Question: I'm trying to get the effect showed in the image below:

The blue box is supposed to be the 'UIScrollView'. Once you launch the application what you see is button 1 and 2, but I want that when the user pushes button 1 for example, the scroll view moves horizontally to the left and shows Text Field 1 and 2 in the same position where the buttons were.
I guess the 'UIScrollView' is the best way to do it and then implement in one of the buttons the code to make that transition (using Core Graphics?). If you have any better idea or a link with a tutorial with same effect would be great.
Thank you in advance!
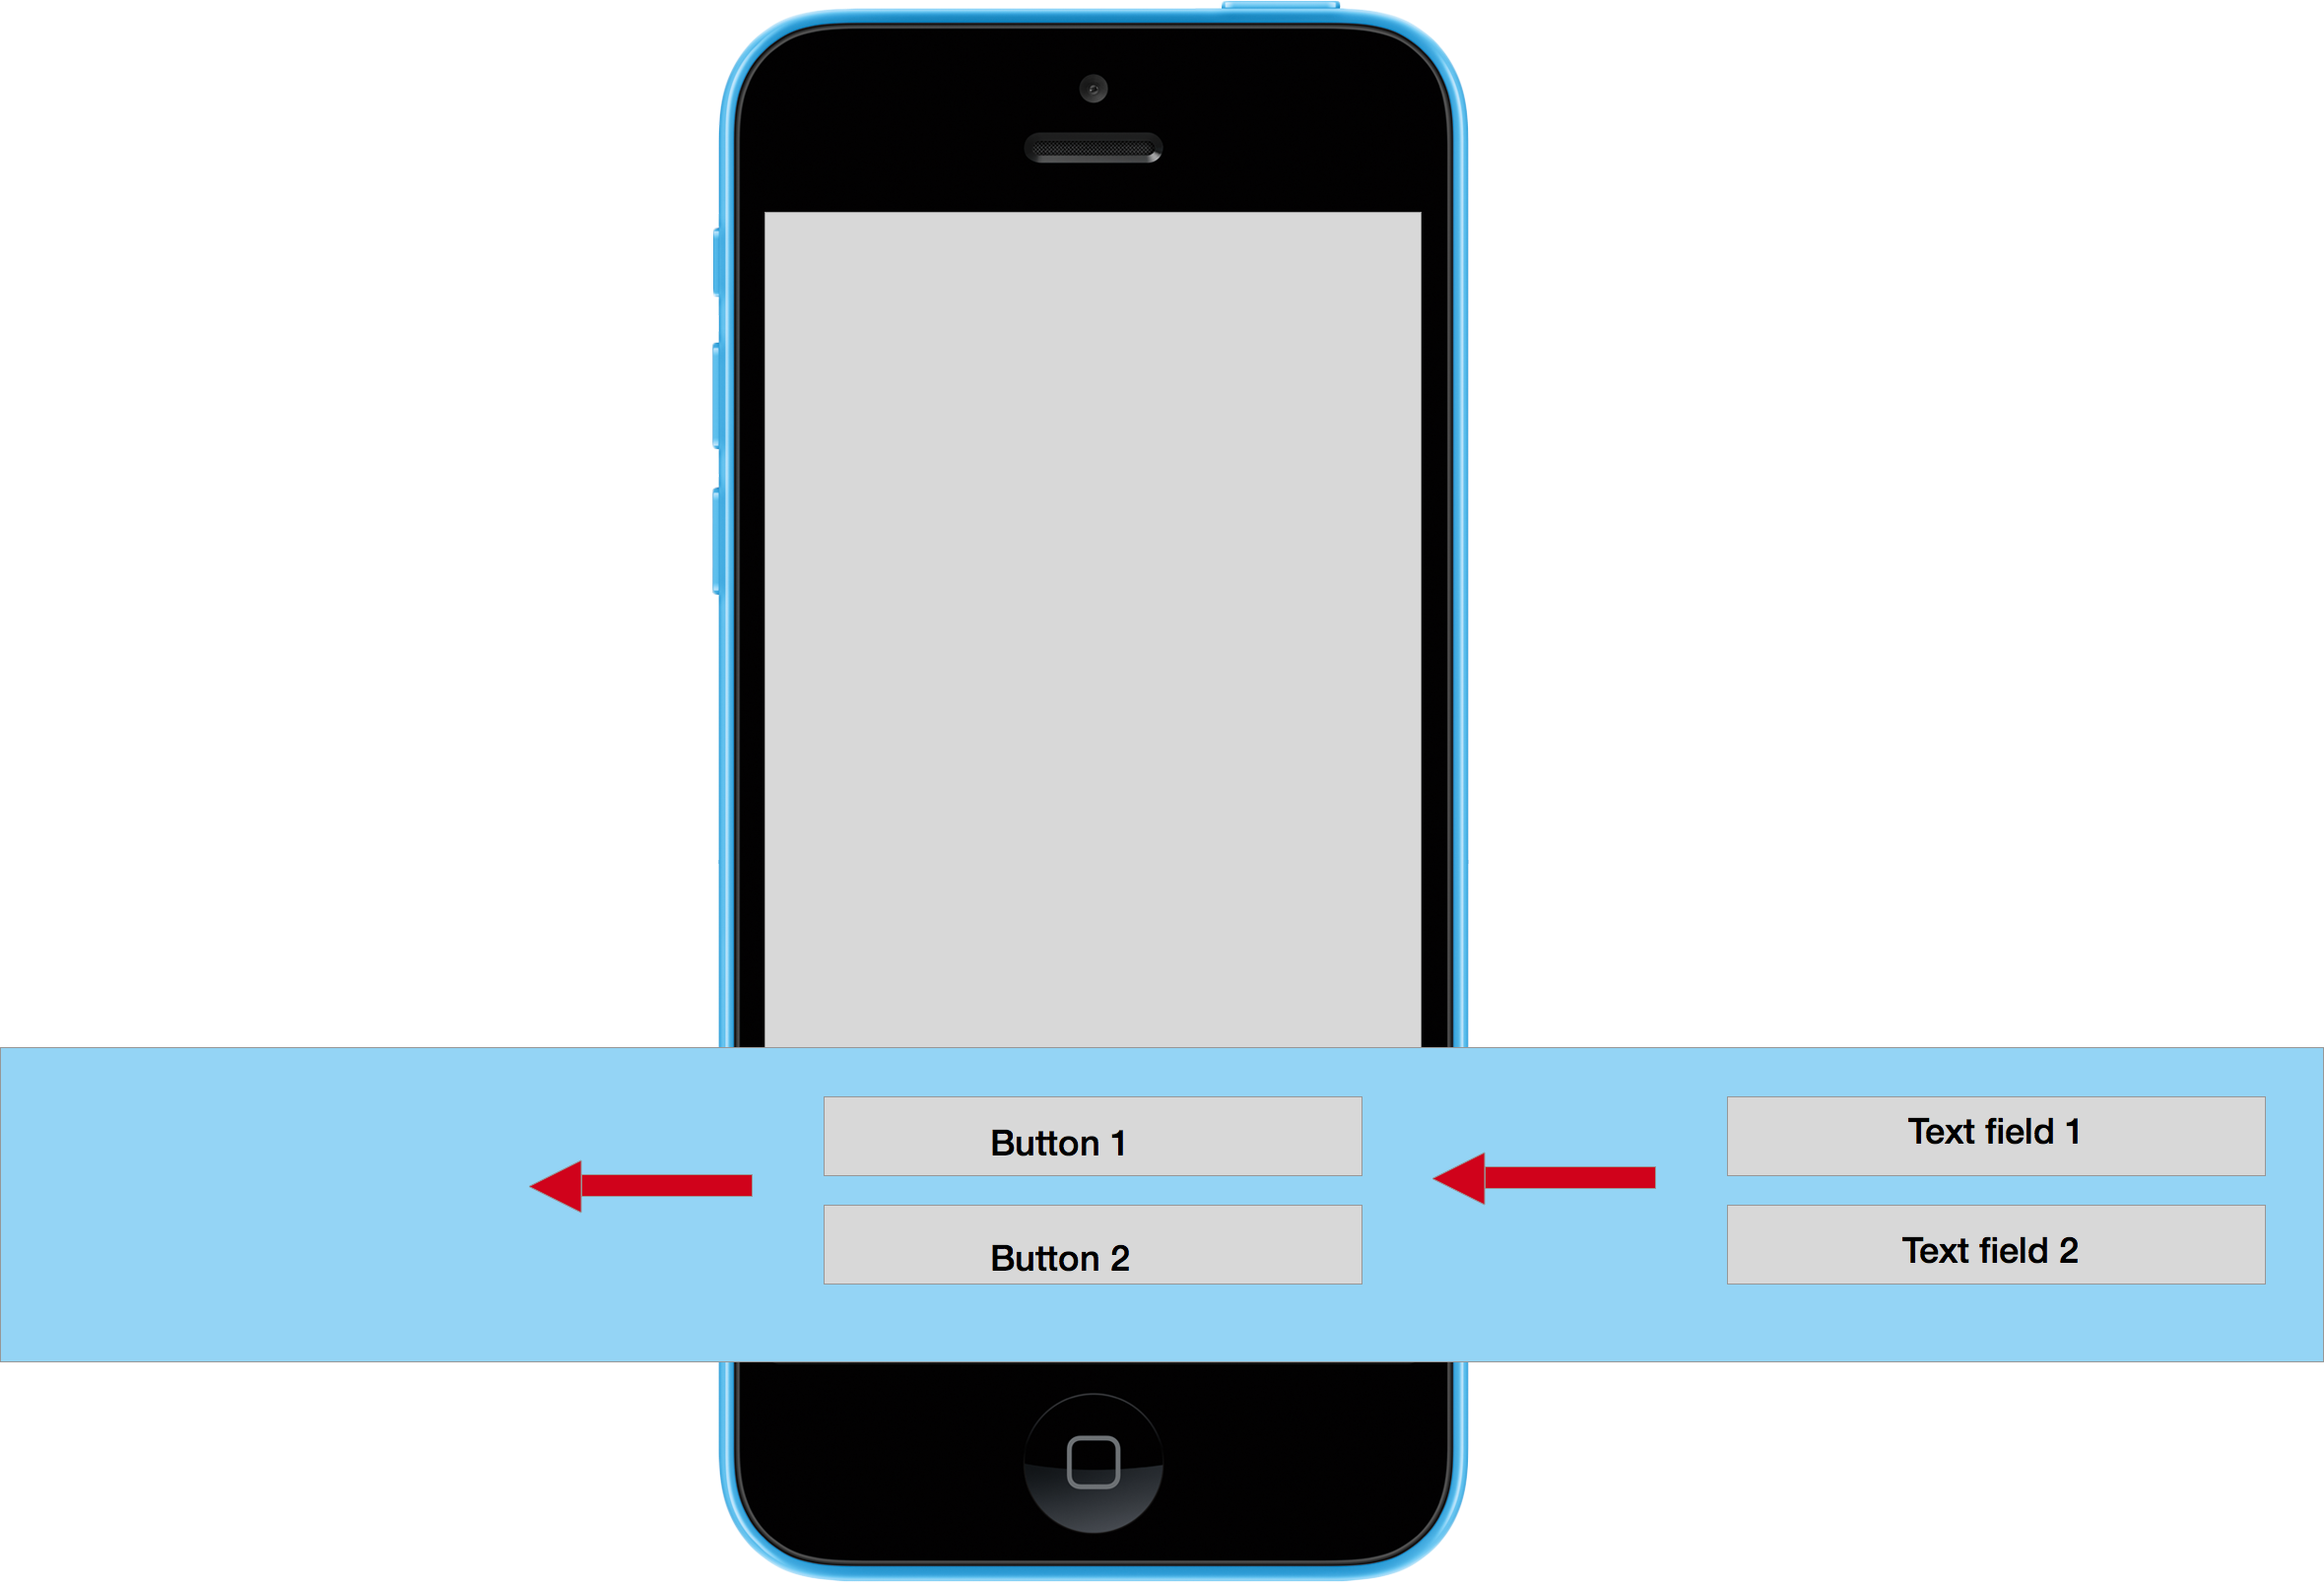
Answer: A simple way to do it (mostly) with Storyboard:
Make a UIView which will act as container for your buttons and textfields with

Make sure the view is at positioned at then add the buttons, now make and add the textFields

Next link the container view to your code by it and name it (mine 'bottomMenuView')

Now from your 'button1' to your code for an 'IBAction' (mine button1Method)

And finally move the x coordinate to reposition the container view with this method body